Question: I have a SQLite Database and I need to join two tables together and output the combined one in random order.
and the database is like this

I'm new to SQLite and after searching and reading tutor, I use the following command:
'''
SELECT Column1 AS Eng,Column2 AS Chn
FROM list1
UNION
SELECT Column1 AS Eng,Column2 AS Chn
FROM list2
ORDER BY Eng RANDOM()
'''
But the output is
'''
sqlite3.OperationalError: near "RANDOM": syntax error
'''
However if I drop RANDOM() function it turns out to be nothing wrong except no random output
'''
SELECT Column1 AS Eng,Column2 AS Chn
FROM list1
UNION
SELECT Column1 AS Eng,Column2 AS Chn
FROM list2
ORDER BY RANDOM()
'''
And if I drop Eng the output is wrong and the message is:
'''
SELECT Column1 AS Eng,Column2 AS Chn
FROM list1
UNION
SELECT Column1 AS Eng,Column2 AS Chn
FROM list2
ORDER BY Eng
'''
the message is
'''
sqlite3.OperationalError: 1st ORDER BY term does not match any column in the result set
'''
I followed the instructions here <URL>
Thank you!
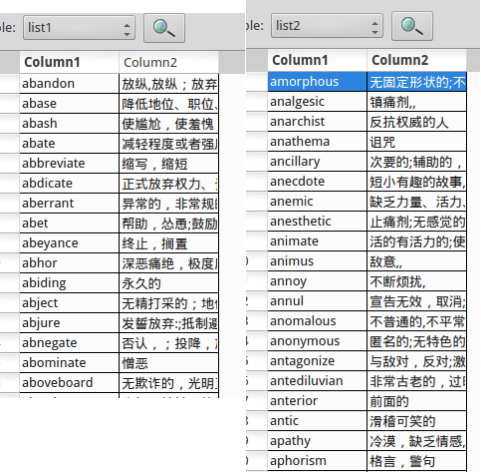
Answer: When you are using UNION, expressions in the ORDER BY clause are restricted to columns of your query. (Why? Because the SQL standard says so.)
You have to make the values to be sorted by a column of your query:
'''
SELECT this, that, random() AS r
FROM ...
UNION ALL
SELECT what, ever, random()
FROM ...
ORDER BY r
'''